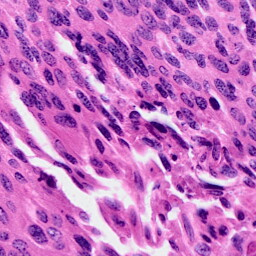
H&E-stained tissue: Cervix